二年级 · 算术
下列坚式计算正确的是 $(\quad ）$ 。
46
35
64
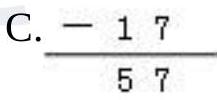
A. $\frac{-36}{1}$
B. $\frac{+28}{63}$

答案: B